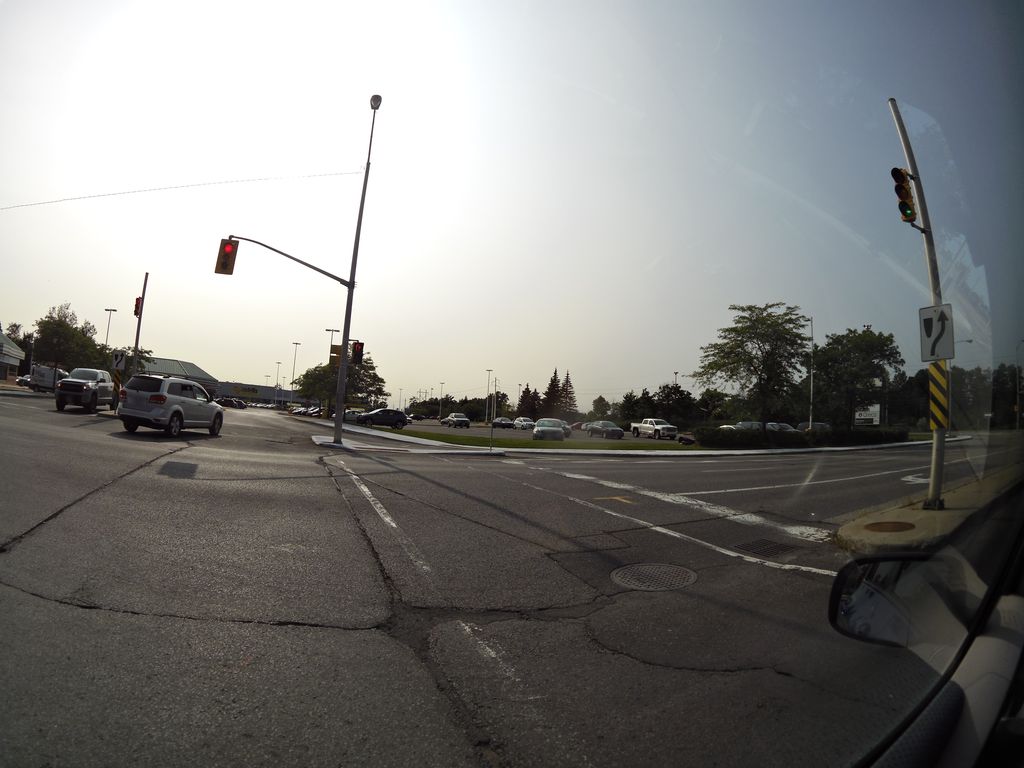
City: ottawa-gatineau